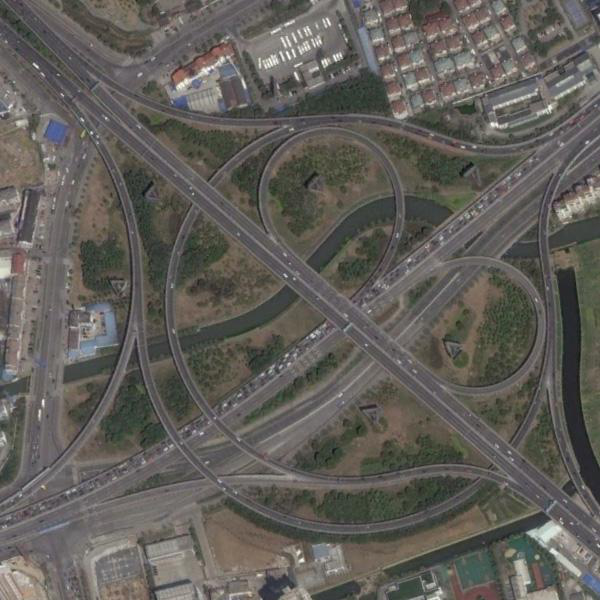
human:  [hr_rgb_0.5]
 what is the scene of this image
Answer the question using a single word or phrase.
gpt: viaduct